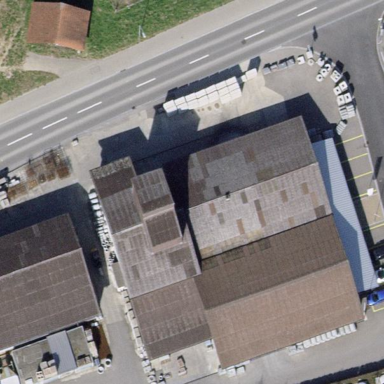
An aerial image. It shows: Building with gabled roof made of eternit material. The roof orientation is across the structure.